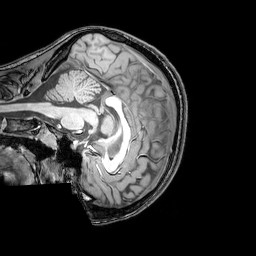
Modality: T1w
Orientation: sagittal
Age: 22
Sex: female
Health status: healthy
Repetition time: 0.081 s
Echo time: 0.037 s